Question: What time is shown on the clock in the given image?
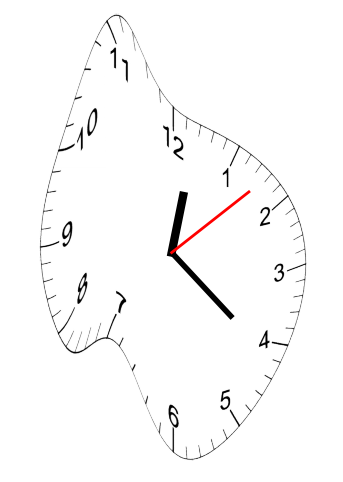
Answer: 12:21:08